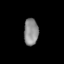
Tissue: lung
Cell type: Myeloid cells
Senescence score: 0.2313
Nuclear area (px): 380
Mean DAPI intensity: 140.132